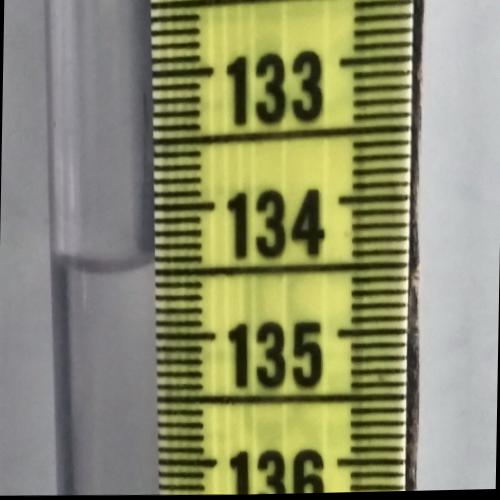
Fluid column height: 134.4 cm